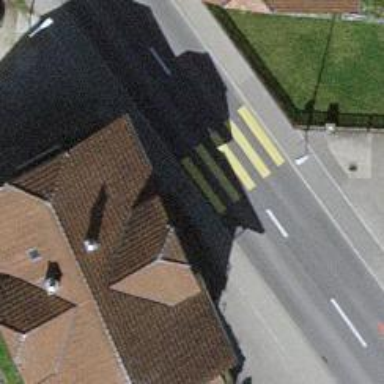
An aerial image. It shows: Pedestrian crossing with zebra markings on footway.